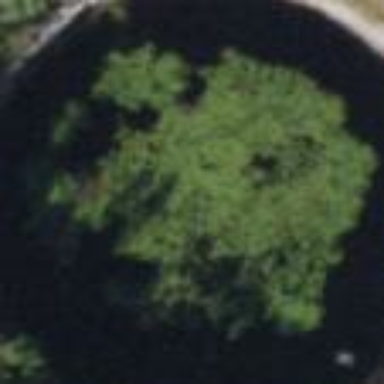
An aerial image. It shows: Marsh wetland.